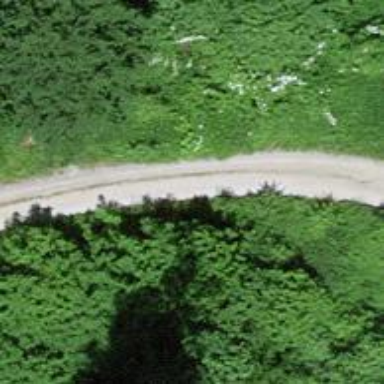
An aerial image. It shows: Gravel track road.